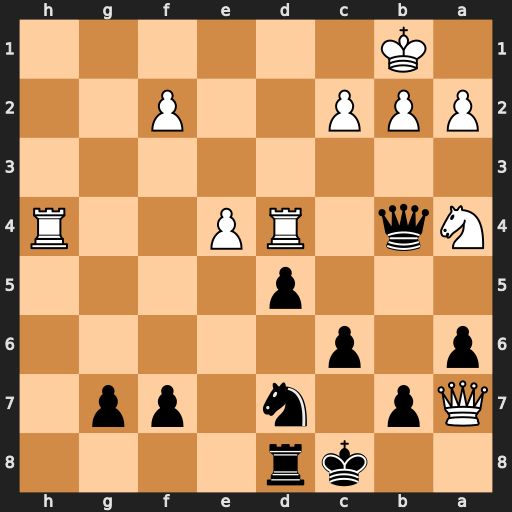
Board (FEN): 2kr4/Qp1n1pp1/p1p5/3p4/Nq1RP2R/8/PPP2P2/1K6
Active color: b
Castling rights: -
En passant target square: -
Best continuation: Qe1+ Rd1 Qxd1#